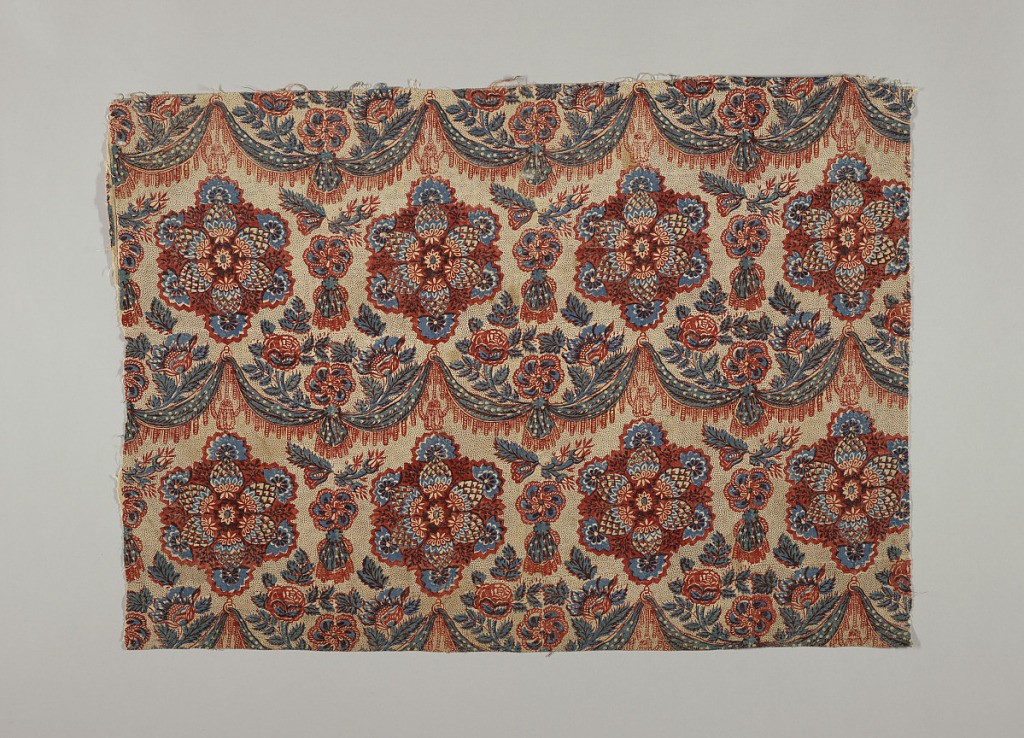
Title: Textile
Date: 18th century
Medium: cotton Technique: block printed on plain weave; yellow applied by brush
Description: Rows of rosettes and swags in a straight repeat on a picotage ground.